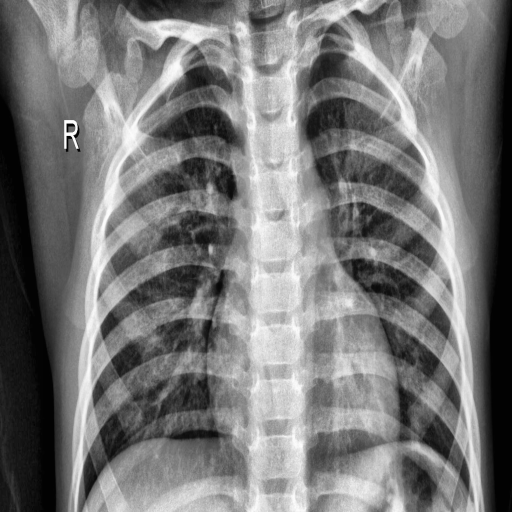
Finding: NORMAL